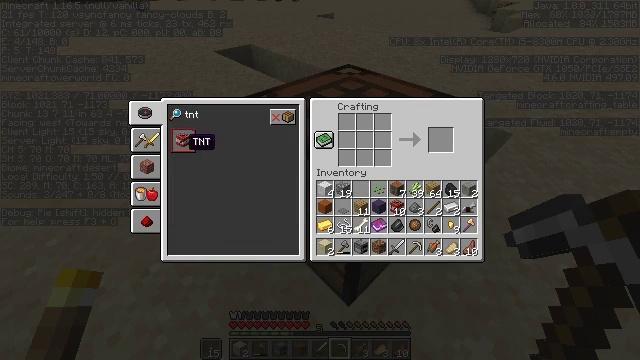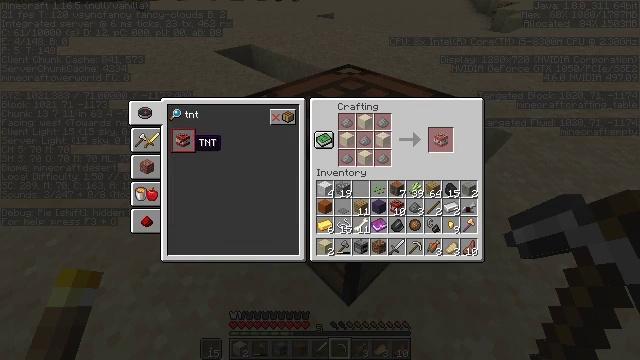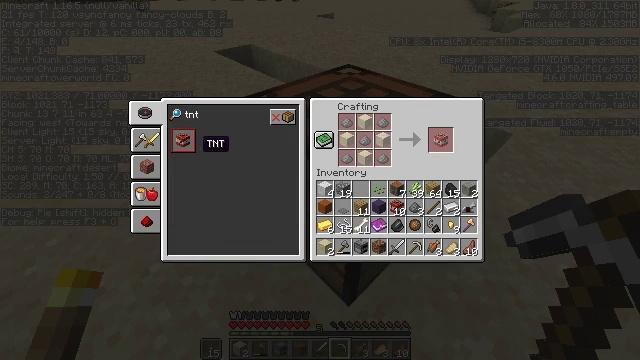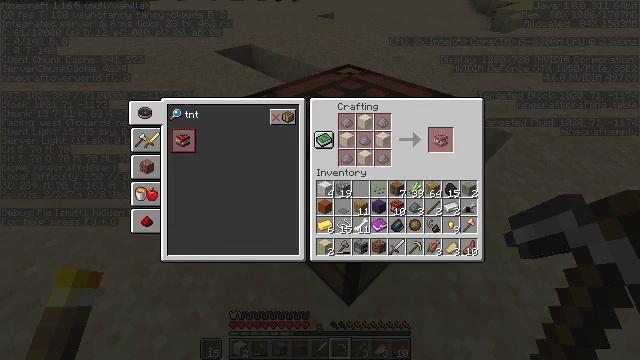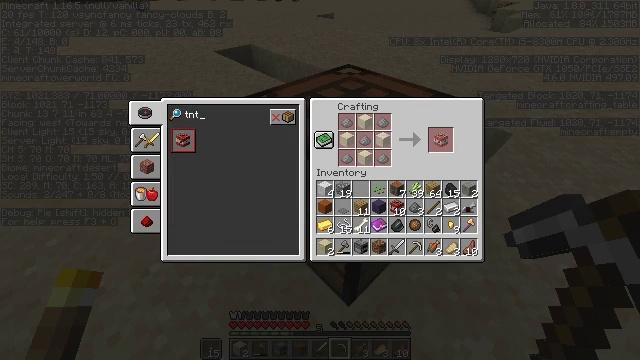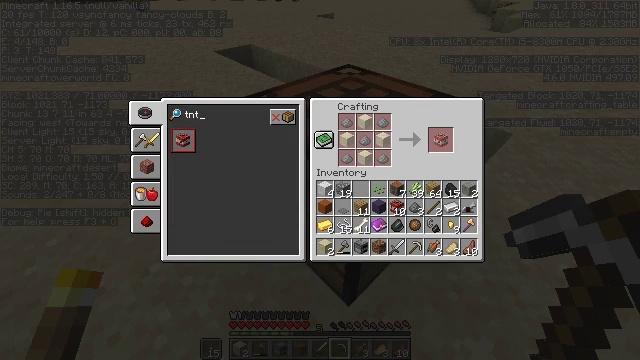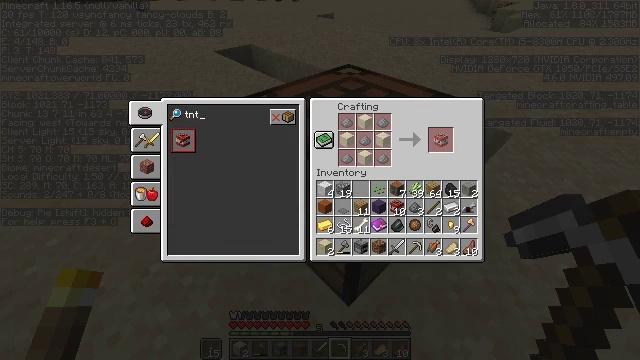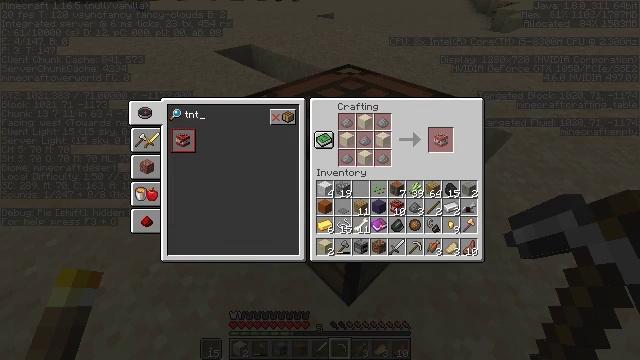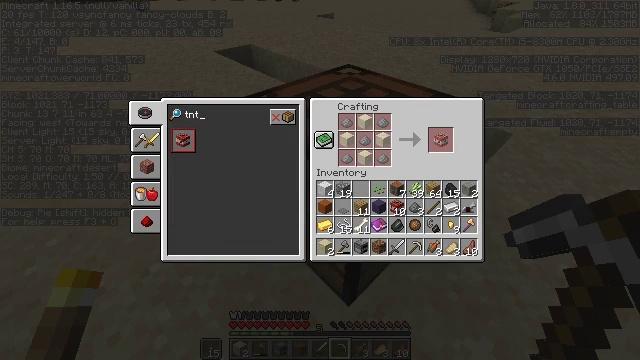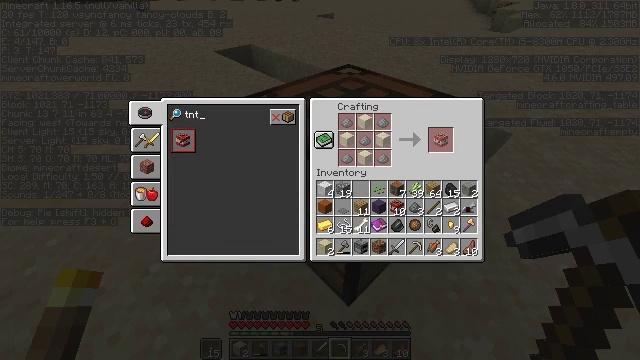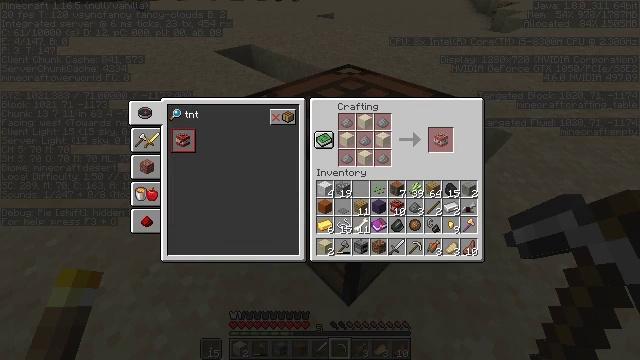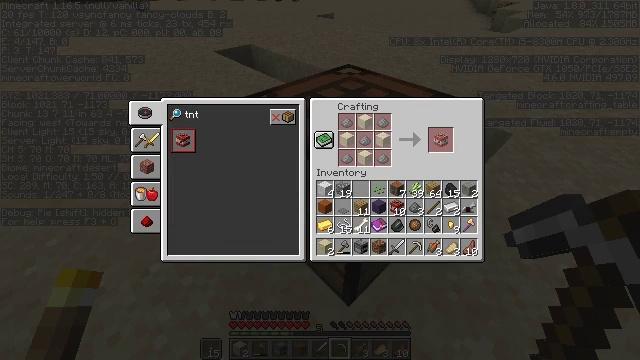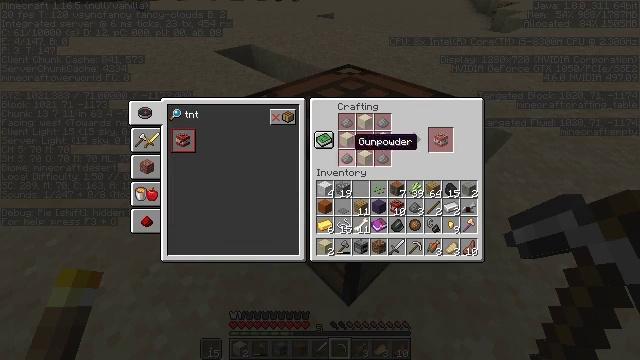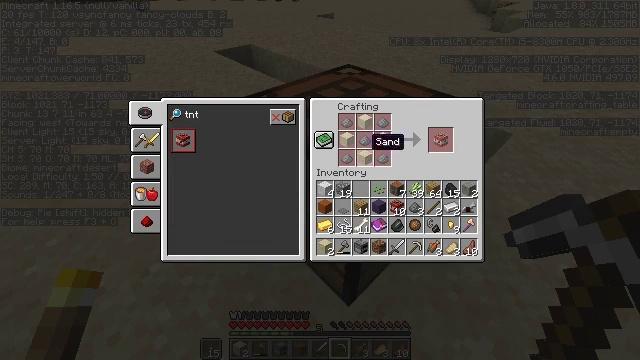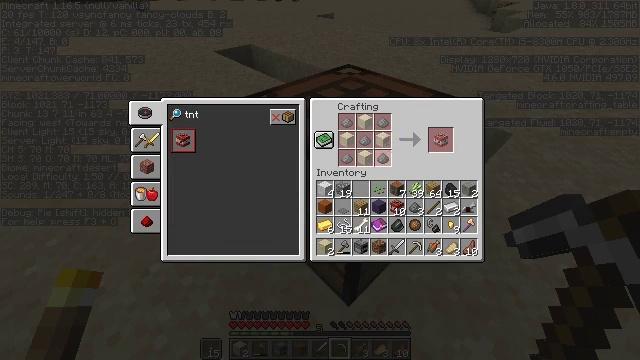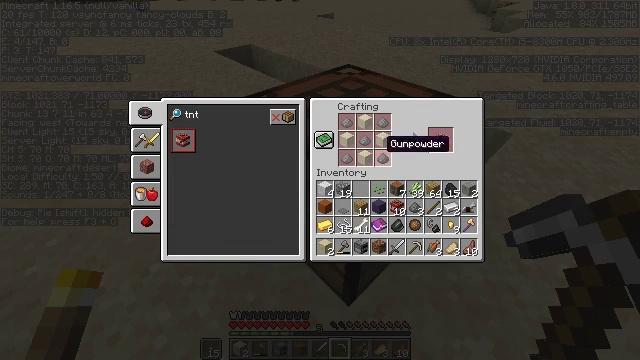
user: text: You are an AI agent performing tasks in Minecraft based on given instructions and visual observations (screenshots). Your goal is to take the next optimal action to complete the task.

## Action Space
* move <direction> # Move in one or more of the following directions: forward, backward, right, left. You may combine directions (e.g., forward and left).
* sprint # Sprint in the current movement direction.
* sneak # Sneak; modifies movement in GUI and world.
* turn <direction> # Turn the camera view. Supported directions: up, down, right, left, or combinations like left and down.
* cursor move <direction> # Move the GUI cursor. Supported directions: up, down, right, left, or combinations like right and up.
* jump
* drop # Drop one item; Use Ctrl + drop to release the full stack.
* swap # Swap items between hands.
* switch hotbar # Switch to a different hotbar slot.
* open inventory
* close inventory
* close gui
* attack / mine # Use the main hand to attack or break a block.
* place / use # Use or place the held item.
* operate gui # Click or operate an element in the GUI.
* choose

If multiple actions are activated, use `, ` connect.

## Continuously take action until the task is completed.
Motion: motion action
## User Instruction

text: Attack the sandstone to break it.
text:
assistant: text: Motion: no_op
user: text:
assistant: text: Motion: cursor move right
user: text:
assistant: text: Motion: cursor move right
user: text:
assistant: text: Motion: cursor move right
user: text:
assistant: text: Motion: no_op
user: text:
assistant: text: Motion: no_op
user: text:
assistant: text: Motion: cursor move left
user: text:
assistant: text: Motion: no_op
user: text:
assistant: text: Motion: no_op
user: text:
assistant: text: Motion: cursor move right
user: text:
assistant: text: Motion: cursor move right
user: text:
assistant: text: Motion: cursor move right
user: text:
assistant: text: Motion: cursor move right
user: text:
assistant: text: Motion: cursor move right
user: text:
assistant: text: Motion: no_op
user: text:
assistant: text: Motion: no_op
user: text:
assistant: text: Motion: no_op
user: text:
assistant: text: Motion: no_op
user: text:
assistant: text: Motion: no_op
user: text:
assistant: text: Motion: no_op
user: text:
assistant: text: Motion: cursor move down
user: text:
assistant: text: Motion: cursor move down
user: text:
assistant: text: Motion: no_op
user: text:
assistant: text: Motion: no_op
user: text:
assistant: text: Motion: no_op
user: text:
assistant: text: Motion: no_op
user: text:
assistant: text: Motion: no_op
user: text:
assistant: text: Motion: no_op
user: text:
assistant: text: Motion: no_op
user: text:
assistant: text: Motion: no_op